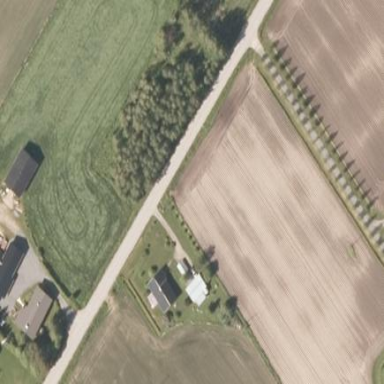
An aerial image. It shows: Farmyard area.